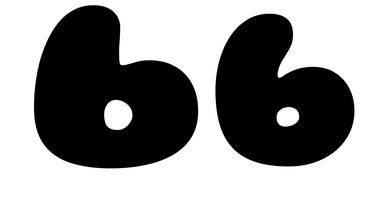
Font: Gluten_Black